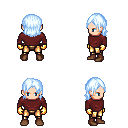
a pixel art fantasy rpg character, male body template, human, light skin, maroon long-sleeve shirt, gold greaves, white cyan long bangs hairstyle, gold gloves, brown shoes, four views (front, back, left, right), 2x2 character sprite sheet, small pixel art, hard edges, no anti-aliasing